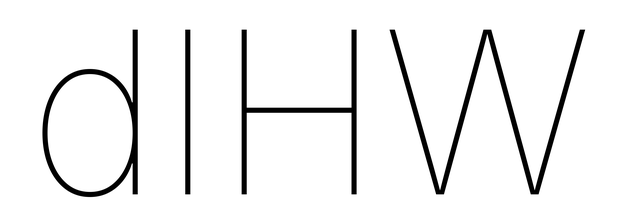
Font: Inter_Thin